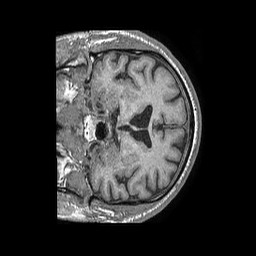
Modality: T1w
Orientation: coronal
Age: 67
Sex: male
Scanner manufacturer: philips
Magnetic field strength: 1.5 T
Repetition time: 0.007751 s
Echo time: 0.003602 s